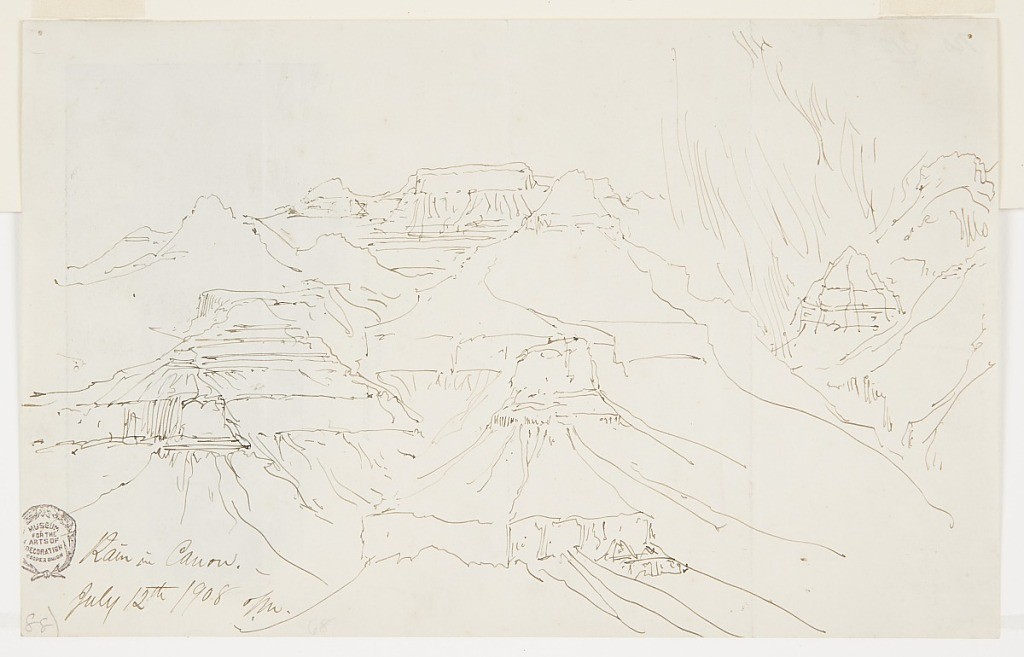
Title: Grand Canyon in the Rain
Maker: Thomas Moran, American, b. Britain, 1837–1926
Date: July 12, 1908
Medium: Pen and brown ink on white wove paper
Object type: Drawing
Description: Horizontal view of canyon with many cliffs shown as rain falls in the right part.